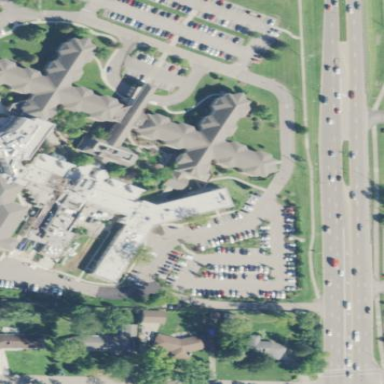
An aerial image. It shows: Nursing home building.